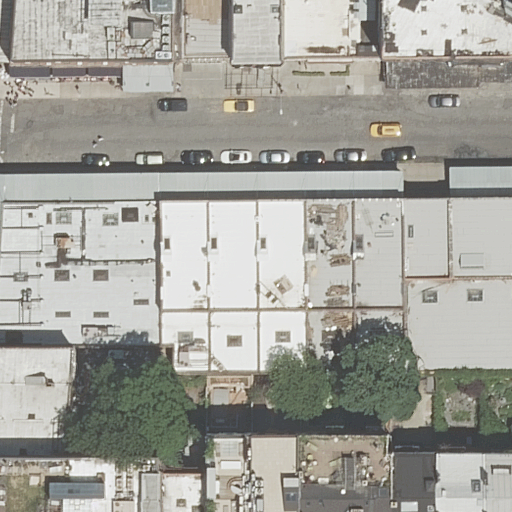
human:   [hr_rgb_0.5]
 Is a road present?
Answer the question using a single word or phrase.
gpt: yes

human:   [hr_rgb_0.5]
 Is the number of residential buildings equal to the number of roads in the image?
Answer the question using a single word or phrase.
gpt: no

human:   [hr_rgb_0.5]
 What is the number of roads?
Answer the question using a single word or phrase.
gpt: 1

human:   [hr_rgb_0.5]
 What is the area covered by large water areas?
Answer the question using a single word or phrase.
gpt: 0m2

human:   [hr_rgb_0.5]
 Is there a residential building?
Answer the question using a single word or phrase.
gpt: yes

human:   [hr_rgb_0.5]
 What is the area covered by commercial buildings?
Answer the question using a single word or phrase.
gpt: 0m2

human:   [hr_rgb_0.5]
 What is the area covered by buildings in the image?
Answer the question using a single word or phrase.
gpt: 4652m2

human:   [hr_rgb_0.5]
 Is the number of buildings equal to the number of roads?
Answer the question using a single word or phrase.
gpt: no

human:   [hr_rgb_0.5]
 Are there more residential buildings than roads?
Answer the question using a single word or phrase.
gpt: yes

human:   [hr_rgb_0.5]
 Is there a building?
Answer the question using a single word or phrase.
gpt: yes

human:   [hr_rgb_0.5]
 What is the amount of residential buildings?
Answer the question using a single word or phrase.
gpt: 25

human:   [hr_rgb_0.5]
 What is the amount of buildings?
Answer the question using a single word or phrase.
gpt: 25

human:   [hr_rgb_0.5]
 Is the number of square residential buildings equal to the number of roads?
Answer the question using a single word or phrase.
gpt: no

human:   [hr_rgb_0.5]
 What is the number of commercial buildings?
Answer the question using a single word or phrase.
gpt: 0

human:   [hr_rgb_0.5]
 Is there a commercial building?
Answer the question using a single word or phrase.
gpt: no

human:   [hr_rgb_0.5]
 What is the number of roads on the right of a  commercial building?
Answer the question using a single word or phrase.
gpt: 0

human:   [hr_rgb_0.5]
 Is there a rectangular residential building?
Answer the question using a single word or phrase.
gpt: yes

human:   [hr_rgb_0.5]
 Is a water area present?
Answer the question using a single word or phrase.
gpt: no

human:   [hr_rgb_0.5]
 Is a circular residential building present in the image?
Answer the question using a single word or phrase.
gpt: no

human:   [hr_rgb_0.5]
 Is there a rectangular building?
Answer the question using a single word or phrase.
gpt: yes

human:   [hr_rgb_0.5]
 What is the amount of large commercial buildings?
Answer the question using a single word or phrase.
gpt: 0

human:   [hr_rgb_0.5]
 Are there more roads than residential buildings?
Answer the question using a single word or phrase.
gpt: no

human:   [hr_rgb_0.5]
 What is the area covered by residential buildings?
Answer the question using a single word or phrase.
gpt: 4652m2

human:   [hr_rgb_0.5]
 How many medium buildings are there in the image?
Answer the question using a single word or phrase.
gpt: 12

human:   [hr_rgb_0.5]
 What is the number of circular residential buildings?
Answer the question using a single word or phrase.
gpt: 0

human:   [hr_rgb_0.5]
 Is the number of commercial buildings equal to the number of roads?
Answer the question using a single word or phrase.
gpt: no

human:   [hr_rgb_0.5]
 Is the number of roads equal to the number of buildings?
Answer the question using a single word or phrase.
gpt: no

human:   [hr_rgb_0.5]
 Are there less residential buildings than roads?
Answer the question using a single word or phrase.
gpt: no

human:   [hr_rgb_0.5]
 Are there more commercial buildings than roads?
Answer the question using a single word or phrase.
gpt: no

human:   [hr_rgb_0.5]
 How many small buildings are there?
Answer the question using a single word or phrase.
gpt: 11

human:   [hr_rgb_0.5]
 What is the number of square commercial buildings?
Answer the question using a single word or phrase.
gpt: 0

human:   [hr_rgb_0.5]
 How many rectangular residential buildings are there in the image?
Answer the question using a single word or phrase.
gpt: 24

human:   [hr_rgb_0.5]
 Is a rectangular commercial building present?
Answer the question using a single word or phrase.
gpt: no

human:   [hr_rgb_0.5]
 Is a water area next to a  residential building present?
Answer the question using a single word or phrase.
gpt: no

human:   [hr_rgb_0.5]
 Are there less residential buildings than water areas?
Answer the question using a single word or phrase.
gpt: no

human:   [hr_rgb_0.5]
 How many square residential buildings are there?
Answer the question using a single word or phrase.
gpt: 0

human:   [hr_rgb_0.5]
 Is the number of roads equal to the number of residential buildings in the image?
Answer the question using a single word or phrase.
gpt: no

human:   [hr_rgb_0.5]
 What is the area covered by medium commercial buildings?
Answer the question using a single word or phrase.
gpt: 0m2

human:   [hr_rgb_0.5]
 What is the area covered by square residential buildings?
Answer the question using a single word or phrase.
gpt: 0m2

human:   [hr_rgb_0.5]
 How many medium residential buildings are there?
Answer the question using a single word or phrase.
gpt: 12

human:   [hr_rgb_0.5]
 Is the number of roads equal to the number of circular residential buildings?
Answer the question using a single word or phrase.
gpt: no

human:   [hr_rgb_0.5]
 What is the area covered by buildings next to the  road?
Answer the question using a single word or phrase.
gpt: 4652m2

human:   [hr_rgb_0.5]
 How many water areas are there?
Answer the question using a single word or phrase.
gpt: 0

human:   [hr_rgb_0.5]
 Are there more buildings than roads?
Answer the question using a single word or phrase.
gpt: yes

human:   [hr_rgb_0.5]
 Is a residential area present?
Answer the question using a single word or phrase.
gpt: no

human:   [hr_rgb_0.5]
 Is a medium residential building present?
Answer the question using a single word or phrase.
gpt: yes

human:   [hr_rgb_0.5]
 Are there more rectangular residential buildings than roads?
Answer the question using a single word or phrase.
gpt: yes

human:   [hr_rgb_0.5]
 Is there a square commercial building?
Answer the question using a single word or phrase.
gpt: no

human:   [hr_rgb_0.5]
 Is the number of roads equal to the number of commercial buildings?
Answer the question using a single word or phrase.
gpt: no

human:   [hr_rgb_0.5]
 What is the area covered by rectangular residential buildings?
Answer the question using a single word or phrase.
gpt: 4352m2

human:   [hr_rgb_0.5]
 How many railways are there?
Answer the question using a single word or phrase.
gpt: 0

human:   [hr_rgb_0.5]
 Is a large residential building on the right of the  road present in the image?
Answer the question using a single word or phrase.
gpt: yes

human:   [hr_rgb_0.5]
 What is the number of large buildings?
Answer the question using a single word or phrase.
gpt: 2

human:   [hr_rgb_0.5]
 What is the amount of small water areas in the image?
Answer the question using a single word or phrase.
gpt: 0

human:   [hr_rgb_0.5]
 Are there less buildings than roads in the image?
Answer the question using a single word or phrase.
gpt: no

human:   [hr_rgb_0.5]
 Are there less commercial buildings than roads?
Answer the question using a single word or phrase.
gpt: yes

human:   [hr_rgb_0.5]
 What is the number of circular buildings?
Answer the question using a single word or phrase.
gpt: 0

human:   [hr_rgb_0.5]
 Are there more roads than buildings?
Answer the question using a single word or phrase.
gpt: no

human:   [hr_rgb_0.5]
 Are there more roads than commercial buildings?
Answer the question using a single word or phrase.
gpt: yes

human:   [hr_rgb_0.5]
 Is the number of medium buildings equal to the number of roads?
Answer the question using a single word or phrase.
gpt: no

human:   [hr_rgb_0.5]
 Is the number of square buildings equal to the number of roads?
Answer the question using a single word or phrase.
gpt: no

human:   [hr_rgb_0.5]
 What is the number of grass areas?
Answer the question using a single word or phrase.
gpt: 0

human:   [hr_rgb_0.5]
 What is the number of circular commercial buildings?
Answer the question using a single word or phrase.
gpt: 0

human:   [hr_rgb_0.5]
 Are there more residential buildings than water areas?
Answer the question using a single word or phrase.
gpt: yes